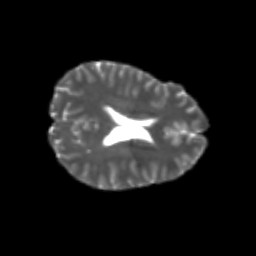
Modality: T2w
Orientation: axial
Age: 26
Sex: female
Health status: healthy
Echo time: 0.074 s